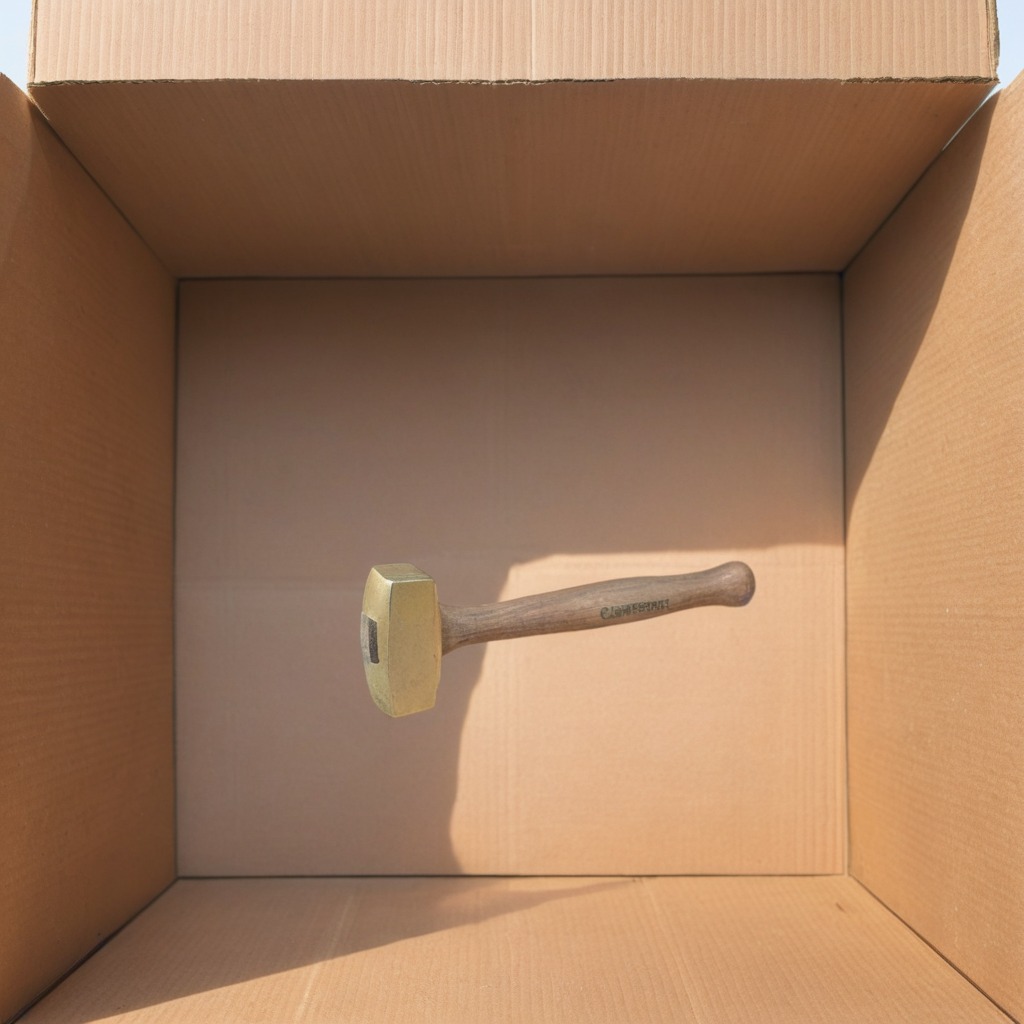
A hammer is lying on a clean dry cardboard box surface in an outdoor workshop during daytime bright natural light soft shadows slightly creased but